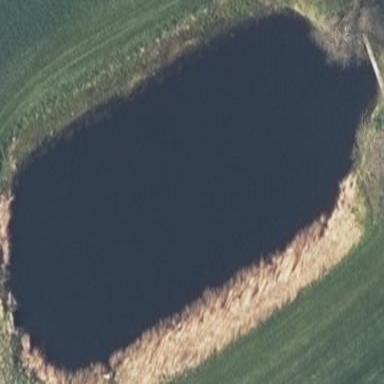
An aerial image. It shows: Serene pond surrounded by nature.